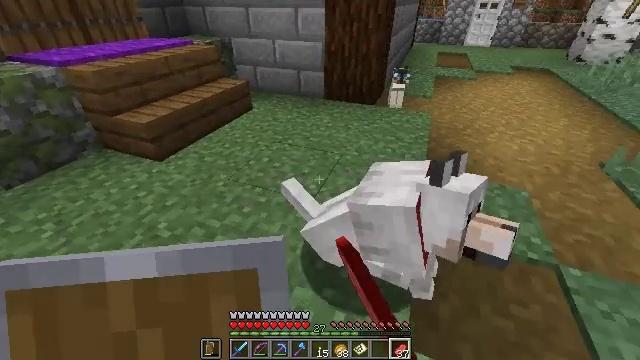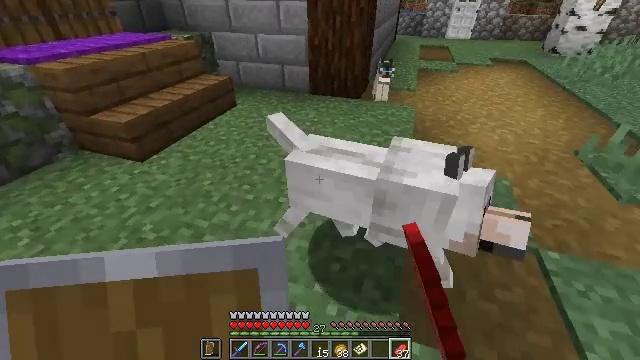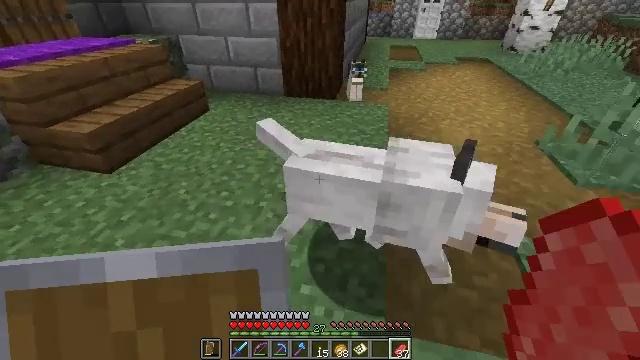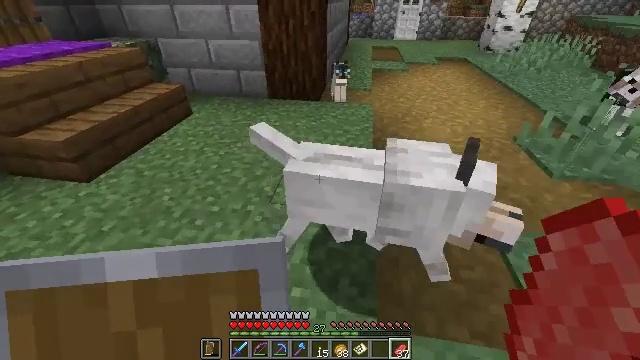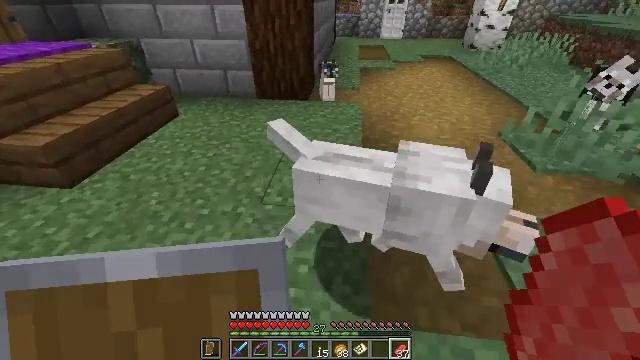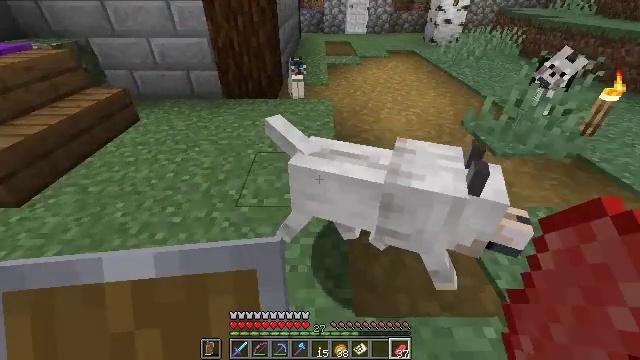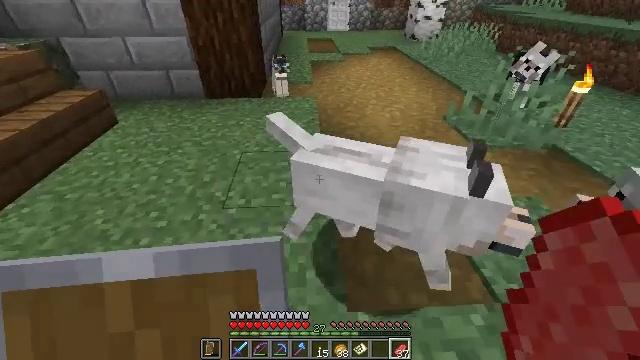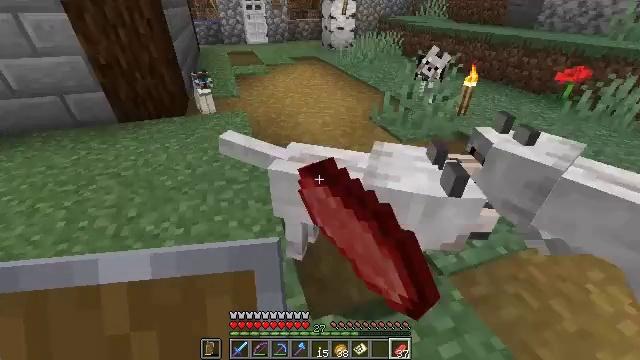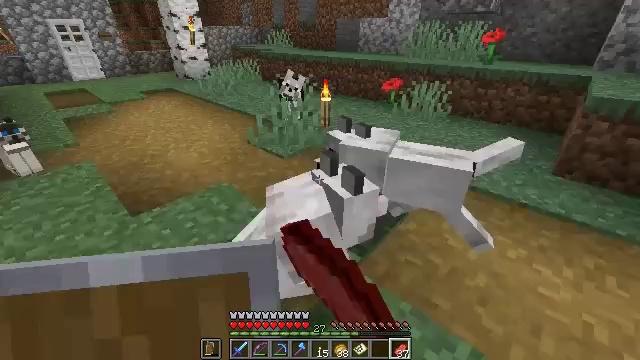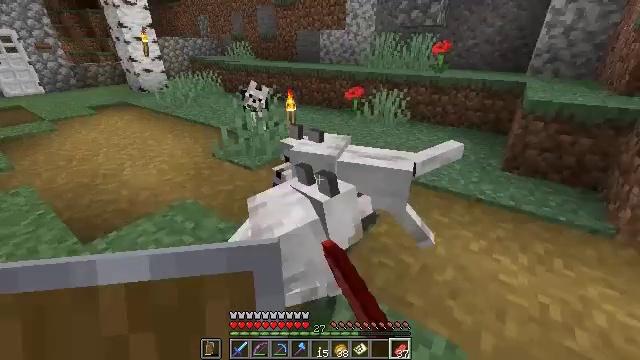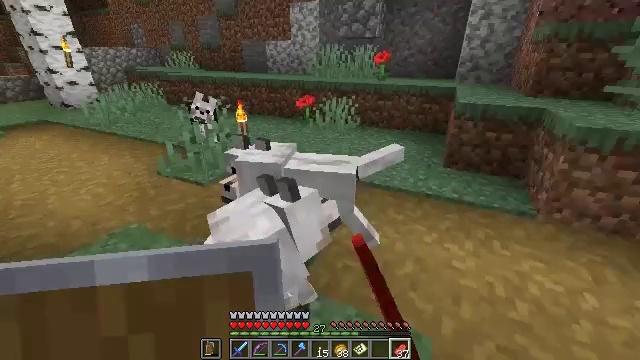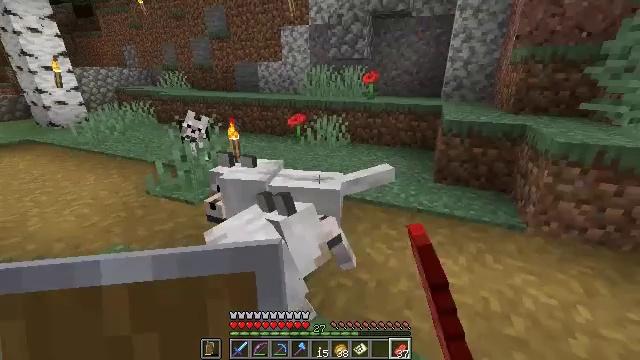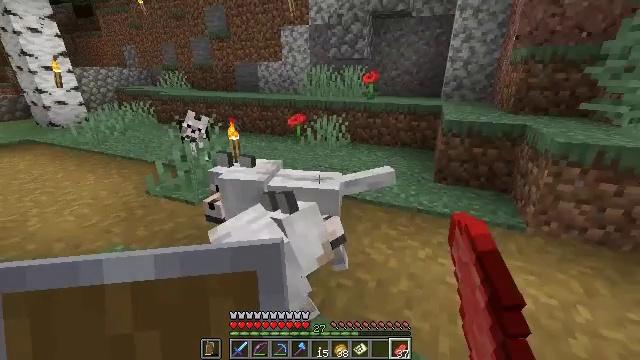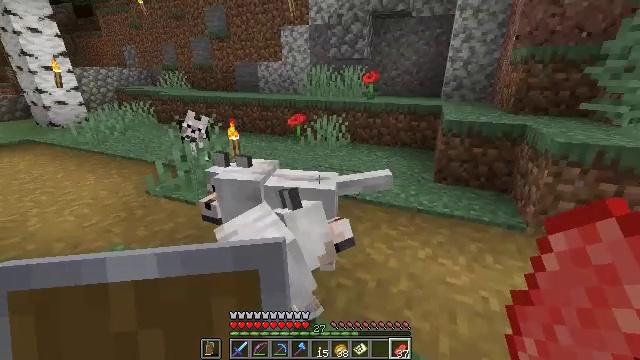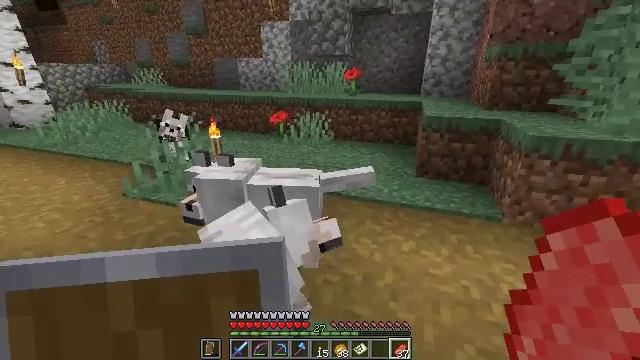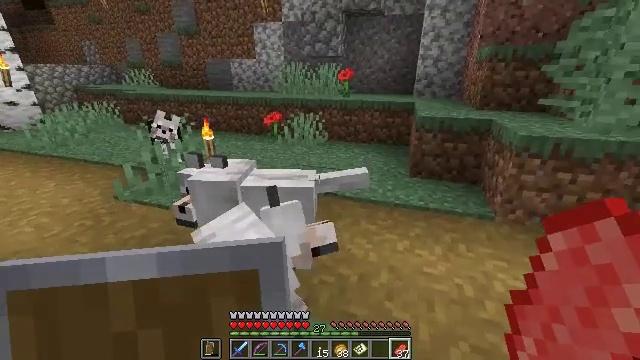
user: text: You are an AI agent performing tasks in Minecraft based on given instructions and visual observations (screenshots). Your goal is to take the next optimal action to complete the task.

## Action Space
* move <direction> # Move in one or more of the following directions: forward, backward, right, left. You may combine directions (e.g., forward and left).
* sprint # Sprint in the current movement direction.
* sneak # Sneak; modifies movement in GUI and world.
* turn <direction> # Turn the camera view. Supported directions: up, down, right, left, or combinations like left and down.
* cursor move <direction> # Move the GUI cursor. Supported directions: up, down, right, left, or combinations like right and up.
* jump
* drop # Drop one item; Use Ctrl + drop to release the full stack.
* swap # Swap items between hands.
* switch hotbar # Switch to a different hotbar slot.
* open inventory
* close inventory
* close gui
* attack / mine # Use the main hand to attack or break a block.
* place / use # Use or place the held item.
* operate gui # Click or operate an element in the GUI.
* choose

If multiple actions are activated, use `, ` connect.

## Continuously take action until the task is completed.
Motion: motion action
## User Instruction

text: Collect clay by holding down the left mouse button.
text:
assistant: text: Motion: turn right and down, use / place
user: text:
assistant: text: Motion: turn right
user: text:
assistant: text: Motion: turn right
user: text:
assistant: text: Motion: turn right
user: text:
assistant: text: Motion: turn right
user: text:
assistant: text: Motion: turn right
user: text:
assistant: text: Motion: turn right and up
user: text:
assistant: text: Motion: turn right and up
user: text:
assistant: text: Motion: turn right and up
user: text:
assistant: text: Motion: turn right and up
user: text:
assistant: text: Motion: turn right and up
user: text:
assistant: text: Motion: no_op
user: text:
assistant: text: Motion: no_op
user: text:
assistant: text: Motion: turn right
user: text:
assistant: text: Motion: turn right
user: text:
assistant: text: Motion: turn left
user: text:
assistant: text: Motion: turn left
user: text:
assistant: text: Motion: no_op
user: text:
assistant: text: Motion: move left
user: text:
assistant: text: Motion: move left, turn right
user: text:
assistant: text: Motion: move left, turn right
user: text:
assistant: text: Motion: move left, turn right and down
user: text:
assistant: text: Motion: move back and move left, turn right and down
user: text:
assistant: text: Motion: move back and move left, turn right and down
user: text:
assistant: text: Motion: move back and move left, turn right and down
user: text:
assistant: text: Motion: move back and move left, turn right and down
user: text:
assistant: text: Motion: move back and move left, turn right
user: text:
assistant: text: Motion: move back and move left
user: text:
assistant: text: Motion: move back and move left
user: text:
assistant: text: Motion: move back and move left